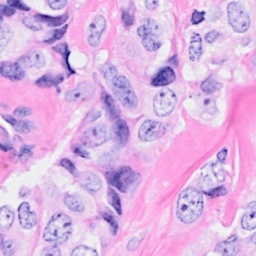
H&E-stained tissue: Breast